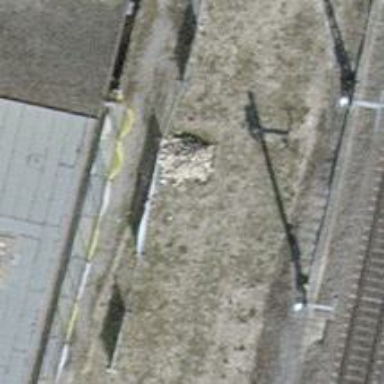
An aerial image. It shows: Single track abandoned railway siding.